Question: I've having problems trying to customize the footer on a calendar using the 'f:facet tag'. The content in the tag is being ignored, being the default footer shown instead.
I can customise the footer using 'rich:calendar' attributes like 'showApplyButton', but I think it is not possible to remove the selected date that appears on the left of Clean button ('Netejar' in the image) without adding the Apply button, which is something my customer doesn't want.
We are using RichFaces 4.3.5.Final.
Code:
'''
<rich:calendar
value="#{YourBeanHere.yourDateHere}"
locale="es_ES">
<f:facet name="footer">
<h:panelGrid columns="3" width="100%" columnClasses="fake, width100 talign">
<h:outputText value="{selectedDateControl}" style="font-weight:bold;" />
<h:outputText value="{timeControl}" style="font-weight:bold;" />
<h:outputText value="{todayControl}" style="font-weight:bold;" />
</h:panelGrid>
</f:facet>
</rich:calendar>
'''
Calendar sample as it is shown with the code above:

Thanks in advance for your help.
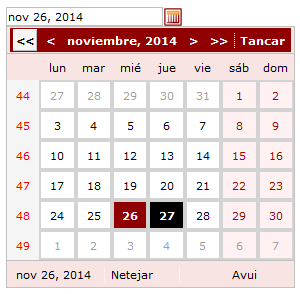
Answer: The calendar footer is not customizable (not every component is set up to use the facets). You have to put the grid under the table and hide the footer ('.rf-cal-ftr') if you need to.